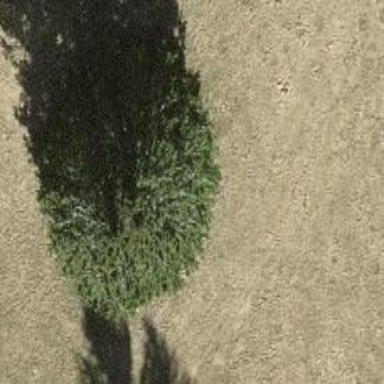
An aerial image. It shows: Beautiful tree in nature.